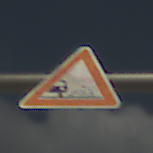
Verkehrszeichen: SplittSchotter
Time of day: MorningAfternoon
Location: Outdoor (Beach)
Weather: PartlyCloudy
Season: NotSpecified
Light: Natural